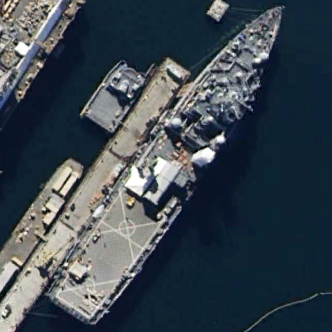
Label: combat